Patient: sex M, age 54
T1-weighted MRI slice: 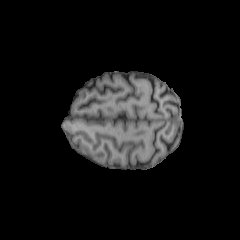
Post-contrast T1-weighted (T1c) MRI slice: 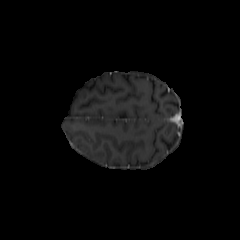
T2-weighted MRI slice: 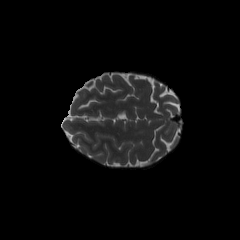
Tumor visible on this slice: no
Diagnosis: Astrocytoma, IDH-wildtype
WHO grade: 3